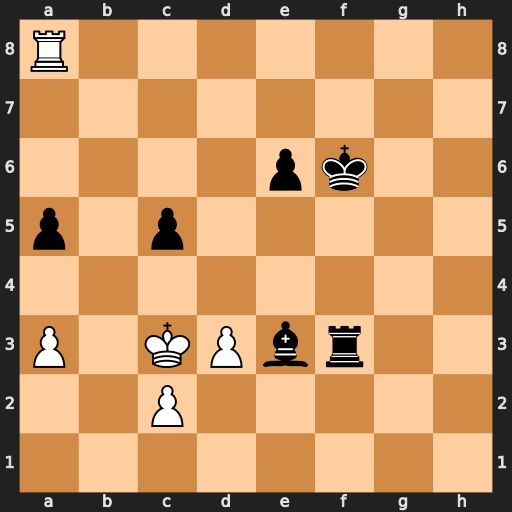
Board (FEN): R7/8/4pk2/p1p5/8/P1KPbr2/2P5/8
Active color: w
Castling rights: -
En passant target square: -
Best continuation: Rf8+ Ke5 Rxf3